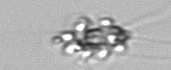
Label: Chaetoceros_didymus_TAG_external_flagellate